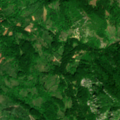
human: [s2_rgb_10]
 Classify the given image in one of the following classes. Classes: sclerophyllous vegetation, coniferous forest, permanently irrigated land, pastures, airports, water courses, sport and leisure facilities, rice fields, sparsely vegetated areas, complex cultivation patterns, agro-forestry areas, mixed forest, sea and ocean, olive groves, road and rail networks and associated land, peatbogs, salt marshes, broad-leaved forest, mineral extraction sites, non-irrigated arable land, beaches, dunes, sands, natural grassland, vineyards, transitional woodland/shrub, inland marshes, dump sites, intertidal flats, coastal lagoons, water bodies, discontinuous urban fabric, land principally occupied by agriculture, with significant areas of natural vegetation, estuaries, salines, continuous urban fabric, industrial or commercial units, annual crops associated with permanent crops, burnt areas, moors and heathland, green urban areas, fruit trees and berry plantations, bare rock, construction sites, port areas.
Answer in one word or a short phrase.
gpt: complex cultivation patterns, land principally occupied by agriculture, with significant areas of natural vegetation, broad-leaved forest, transitional woodland/shrub